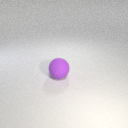
large purple rubber sphere